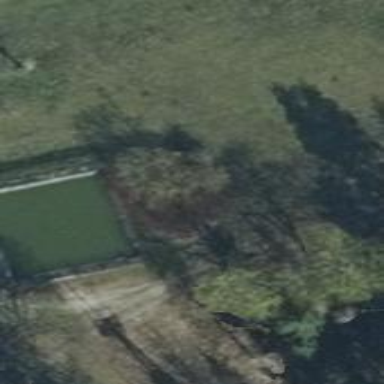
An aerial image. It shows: Pond filled with water used as emergency fire water pond.